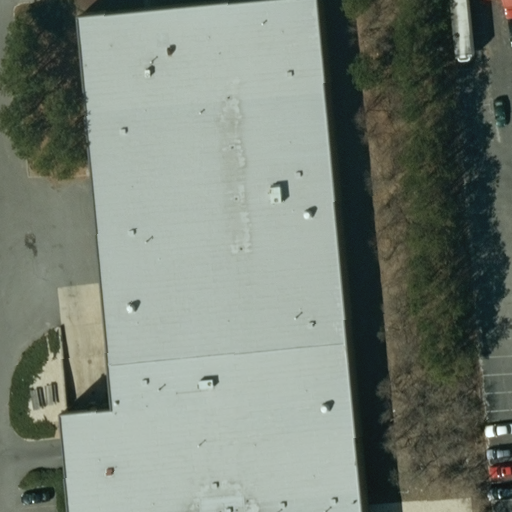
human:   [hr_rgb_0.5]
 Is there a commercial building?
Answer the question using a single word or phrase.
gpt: yes

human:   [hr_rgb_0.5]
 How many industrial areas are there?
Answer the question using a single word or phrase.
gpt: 1

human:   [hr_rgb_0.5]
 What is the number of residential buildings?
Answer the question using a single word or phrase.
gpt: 0

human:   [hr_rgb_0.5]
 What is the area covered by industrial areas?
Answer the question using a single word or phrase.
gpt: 10623m2

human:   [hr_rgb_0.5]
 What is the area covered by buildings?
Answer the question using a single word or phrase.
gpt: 5238m2

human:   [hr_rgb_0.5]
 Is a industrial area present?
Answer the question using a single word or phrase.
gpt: yes

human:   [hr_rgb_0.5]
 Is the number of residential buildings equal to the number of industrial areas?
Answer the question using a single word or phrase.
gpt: no

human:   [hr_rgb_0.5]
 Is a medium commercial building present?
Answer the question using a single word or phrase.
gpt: no

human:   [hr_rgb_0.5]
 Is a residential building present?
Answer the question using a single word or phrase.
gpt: no

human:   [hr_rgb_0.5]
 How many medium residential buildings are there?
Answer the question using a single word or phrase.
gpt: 0

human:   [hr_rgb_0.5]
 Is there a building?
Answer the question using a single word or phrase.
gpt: yes

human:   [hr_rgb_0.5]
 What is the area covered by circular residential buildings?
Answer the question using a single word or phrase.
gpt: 0m2

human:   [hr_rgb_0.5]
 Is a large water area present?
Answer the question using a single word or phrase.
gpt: no

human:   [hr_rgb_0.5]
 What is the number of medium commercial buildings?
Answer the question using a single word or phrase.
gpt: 0

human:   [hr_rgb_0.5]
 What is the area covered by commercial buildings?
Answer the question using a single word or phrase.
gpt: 5238m2

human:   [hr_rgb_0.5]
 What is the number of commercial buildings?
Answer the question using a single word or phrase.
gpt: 1

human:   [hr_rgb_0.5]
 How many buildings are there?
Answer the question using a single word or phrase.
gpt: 1

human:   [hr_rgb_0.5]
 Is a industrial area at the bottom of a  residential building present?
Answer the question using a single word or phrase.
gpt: no

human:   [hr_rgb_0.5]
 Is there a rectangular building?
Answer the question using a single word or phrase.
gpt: no

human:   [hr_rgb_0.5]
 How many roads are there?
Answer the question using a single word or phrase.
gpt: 0

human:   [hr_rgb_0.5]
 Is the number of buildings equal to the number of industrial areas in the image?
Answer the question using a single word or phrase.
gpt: yes

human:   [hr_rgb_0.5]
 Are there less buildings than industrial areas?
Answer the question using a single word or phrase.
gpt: no

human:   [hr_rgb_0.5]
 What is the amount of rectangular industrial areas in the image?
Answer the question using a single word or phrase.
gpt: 1

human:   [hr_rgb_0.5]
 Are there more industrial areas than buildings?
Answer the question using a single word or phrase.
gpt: no

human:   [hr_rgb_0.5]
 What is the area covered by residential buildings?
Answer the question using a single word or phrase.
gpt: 0m2

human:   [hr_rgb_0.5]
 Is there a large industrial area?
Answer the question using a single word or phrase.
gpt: yes

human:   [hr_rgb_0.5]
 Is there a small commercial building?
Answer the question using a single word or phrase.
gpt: no

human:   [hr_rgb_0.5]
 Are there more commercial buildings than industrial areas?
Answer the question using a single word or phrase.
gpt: no

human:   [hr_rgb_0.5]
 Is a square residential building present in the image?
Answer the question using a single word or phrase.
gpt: no

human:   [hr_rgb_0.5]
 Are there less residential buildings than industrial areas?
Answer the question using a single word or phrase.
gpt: yes

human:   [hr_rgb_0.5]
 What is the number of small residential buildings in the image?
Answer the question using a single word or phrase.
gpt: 0

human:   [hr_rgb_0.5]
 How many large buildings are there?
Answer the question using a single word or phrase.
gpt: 1

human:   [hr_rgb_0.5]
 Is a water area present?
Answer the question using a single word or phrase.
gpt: no

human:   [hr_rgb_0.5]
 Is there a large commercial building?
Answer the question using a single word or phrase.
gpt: yes

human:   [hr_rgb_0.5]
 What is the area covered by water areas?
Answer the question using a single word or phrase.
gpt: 0m2

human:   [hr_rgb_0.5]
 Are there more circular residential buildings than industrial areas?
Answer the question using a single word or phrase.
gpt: no

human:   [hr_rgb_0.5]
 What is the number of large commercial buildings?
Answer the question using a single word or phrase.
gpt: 1

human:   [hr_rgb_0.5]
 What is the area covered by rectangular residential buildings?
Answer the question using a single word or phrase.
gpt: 0m2

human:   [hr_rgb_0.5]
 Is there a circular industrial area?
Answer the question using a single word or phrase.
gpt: no

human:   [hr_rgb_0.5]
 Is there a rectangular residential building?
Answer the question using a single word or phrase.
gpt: no

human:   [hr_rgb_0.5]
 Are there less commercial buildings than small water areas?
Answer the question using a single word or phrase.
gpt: no

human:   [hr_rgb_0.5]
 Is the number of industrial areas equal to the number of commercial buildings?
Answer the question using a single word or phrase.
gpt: yes

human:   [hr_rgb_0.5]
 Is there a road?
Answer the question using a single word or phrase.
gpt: no

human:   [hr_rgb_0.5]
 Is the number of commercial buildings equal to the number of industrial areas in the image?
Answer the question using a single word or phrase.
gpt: yes

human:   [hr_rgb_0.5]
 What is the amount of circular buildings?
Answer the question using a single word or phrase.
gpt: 0

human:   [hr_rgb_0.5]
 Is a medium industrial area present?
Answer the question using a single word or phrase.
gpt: no

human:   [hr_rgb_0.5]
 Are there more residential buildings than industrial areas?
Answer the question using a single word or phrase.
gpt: no

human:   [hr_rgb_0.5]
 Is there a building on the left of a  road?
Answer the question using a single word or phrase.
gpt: no

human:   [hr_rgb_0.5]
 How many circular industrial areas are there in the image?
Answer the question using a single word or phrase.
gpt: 0

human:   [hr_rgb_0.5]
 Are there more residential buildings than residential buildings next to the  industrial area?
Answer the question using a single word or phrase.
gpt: no

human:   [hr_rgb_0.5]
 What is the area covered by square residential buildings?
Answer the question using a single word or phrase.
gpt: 0m2

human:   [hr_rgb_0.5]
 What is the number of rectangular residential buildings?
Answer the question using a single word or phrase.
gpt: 0

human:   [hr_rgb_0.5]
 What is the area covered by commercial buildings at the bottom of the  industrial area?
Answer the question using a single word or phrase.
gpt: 0m2

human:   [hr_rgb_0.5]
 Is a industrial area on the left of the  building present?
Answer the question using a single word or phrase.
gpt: yes

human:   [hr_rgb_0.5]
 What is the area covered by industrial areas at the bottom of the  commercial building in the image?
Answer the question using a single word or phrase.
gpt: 10623m2

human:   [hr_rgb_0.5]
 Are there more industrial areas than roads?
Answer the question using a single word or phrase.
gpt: yes

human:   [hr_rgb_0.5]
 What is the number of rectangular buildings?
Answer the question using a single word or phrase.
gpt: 0

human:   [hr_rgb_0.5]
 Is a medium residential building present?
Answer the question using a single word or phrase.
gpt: no

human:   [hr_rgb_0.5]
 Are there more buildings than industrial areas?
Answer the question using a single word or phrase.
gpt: no

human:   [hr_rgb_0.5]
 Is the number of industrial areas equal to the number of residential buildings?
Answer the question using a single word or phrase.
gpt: no

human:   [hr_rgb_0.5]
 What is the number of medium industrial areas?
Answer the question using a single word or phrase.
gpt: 0

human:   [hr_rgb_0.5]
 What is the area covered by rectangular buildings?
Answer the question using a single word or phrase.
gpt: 0m2

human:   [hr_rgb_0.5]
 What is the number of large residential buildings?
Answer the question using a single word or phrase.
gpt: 0

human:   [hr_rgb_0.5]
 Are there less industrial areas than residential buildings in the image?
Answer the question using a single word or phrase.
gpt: no